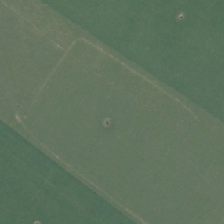
Land cover: shortrotation_cropland